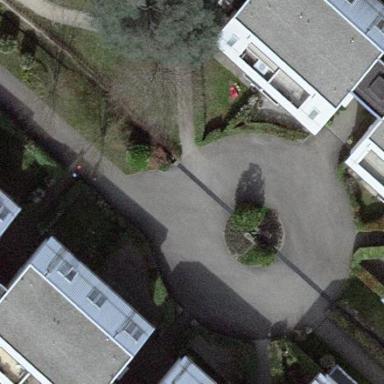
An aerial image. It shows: Pedestrian road.